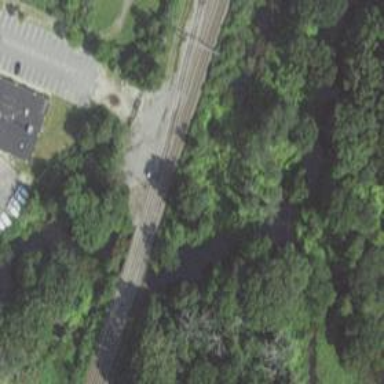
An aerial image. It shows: Bridge over railway with electrified contact lines.